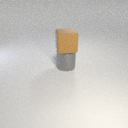
large brown rubber cube above large gray metal cylinder